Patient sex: F
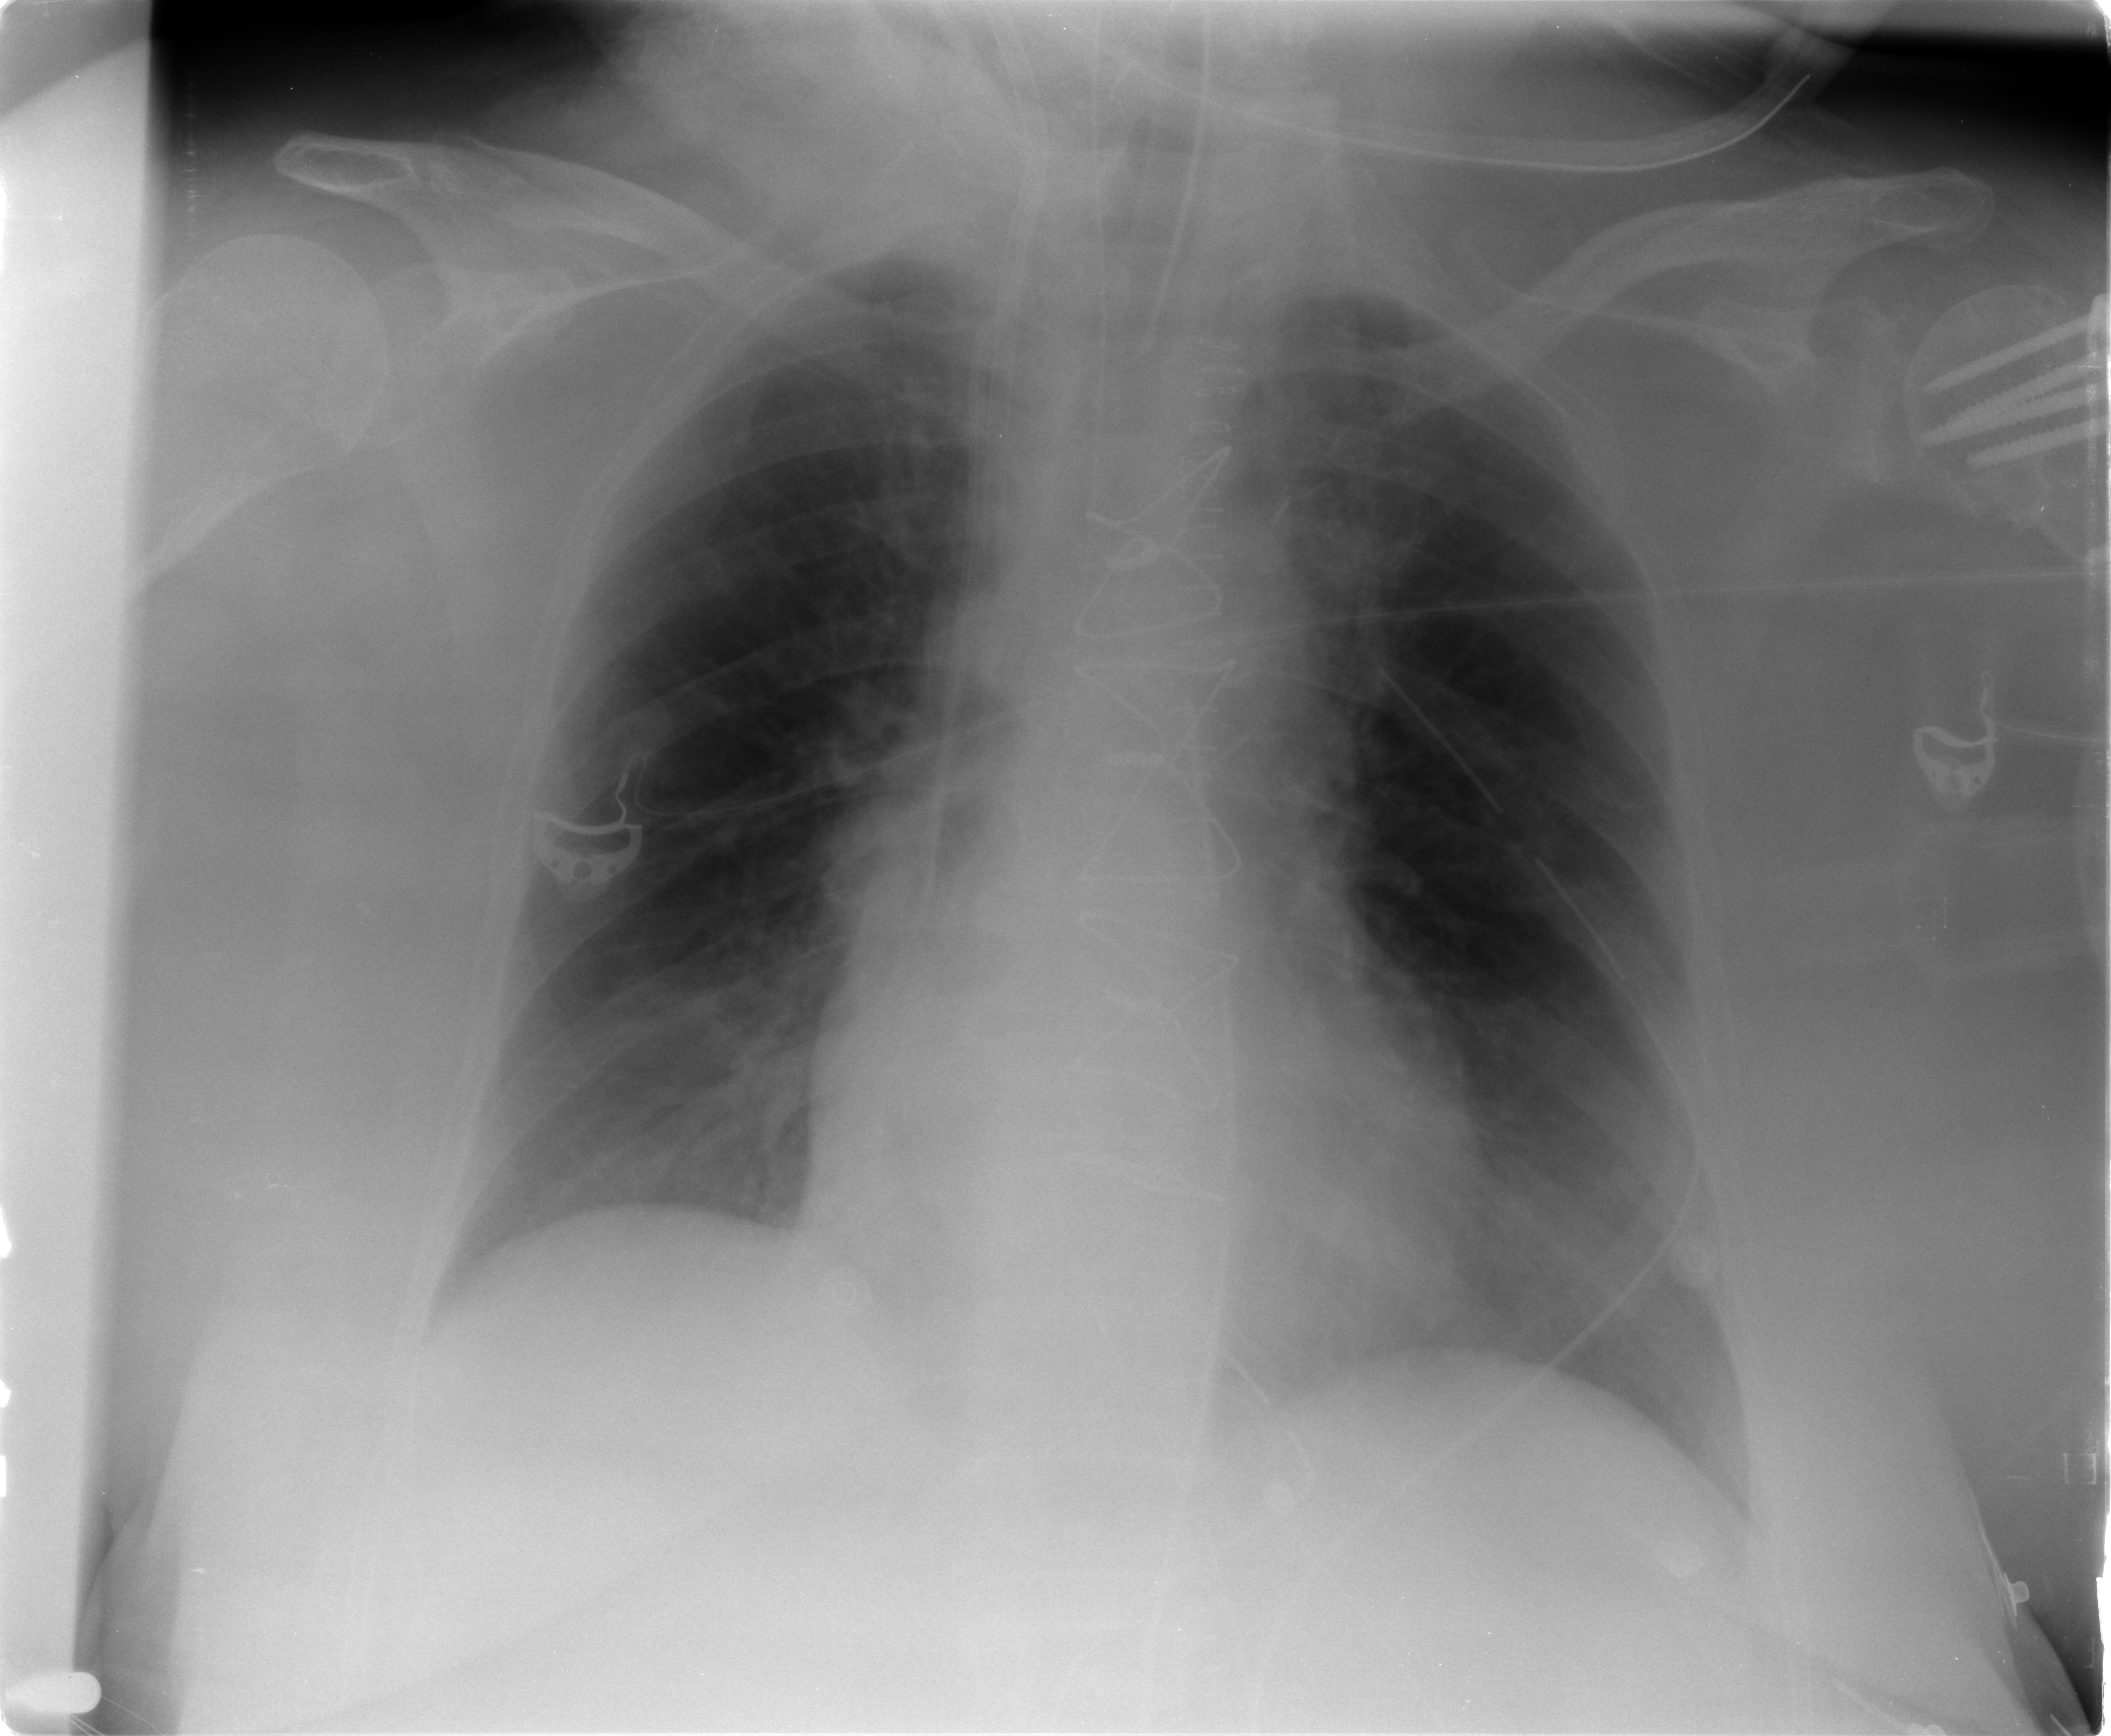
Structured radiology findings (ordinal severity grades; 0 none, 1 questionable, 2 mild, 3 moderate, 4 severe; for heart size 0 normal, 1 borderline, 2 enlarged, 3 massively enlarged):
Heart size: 1
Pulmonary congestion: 2
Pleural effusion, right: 0
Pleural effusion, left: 0
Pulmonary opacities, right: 0
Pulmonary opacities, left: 0
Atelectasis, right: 2
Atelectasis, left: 2